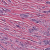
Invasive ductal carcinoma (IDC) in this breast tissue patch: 1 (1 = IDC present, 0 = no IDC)